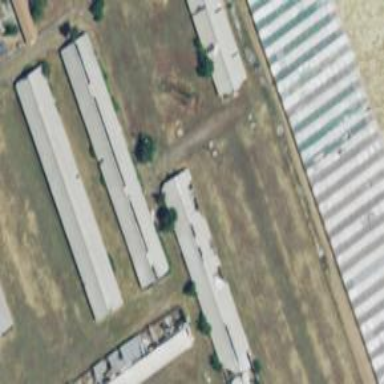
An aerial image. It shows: Greenhouse.